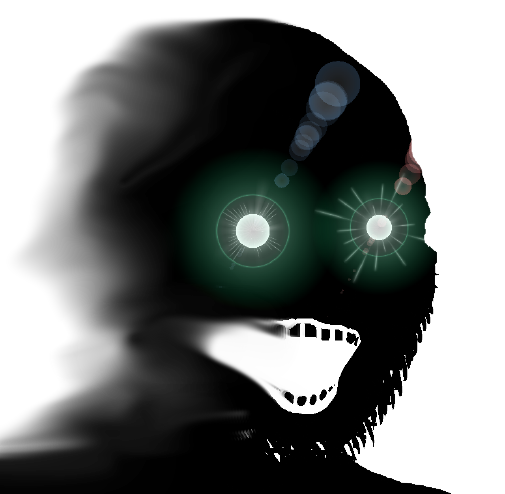
Label: 5_Oomer